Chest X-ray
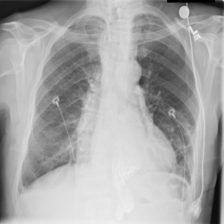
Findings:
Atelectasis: negative
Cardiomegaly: negative
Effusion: positive
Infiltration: negative
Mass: negative
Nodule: negative
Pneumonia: negative
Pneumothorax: negative
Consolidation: negative
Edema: negative
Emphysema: negative
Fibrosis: negative
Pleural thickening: negative
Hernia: negative